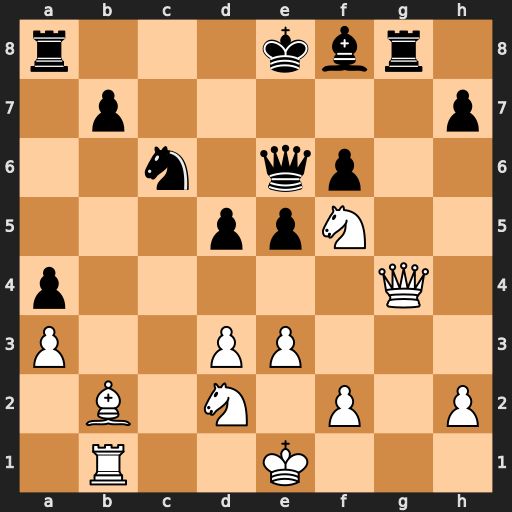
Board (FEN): r3kbr1/1p5p/2n1qp2/3ppN2/p5Q1/P2PP3/1B1N1P1P/1R2K3
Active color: w
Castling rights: q
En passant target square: -
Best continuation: Ng7+ Rxg7 Qxe6+